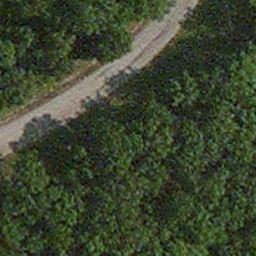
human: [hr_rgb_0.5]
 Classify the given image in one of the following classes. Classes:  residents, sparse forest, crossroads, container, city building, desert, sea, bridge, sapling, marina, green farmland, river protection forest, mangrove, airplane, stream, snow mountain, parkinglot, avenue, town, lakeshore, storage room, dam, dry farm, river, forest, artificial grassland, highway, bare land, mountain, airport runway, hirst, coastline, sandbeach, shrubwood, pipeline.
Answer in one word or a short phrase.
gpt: avenue